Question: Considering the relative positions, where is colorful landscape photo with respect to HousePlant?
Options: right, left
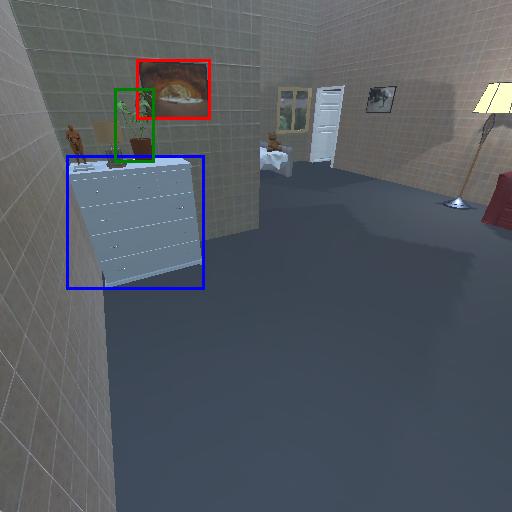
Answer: right